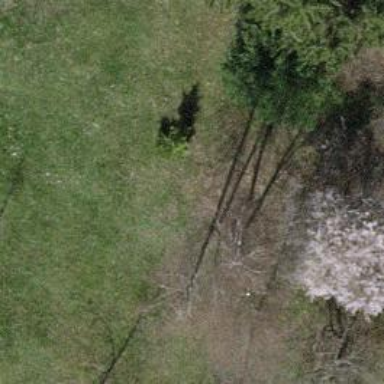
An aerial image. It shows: Deciduous tree with broadleaved leaves.